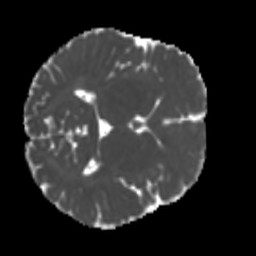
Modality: MD
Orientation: axial
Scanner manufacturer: siemens
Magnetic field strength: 3 T
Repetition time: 4 s
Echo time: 0.0594 s